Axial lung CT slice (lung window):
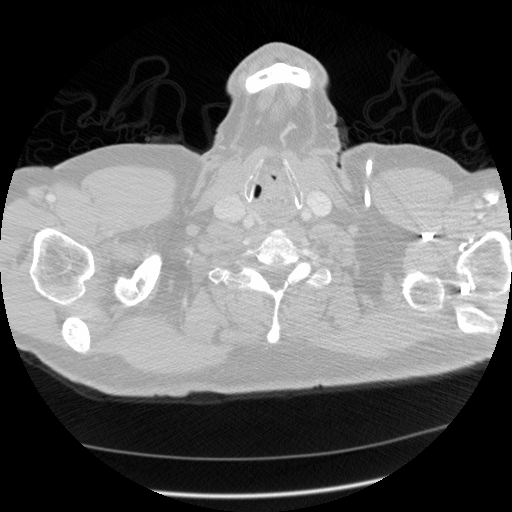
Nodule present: no